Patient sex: M
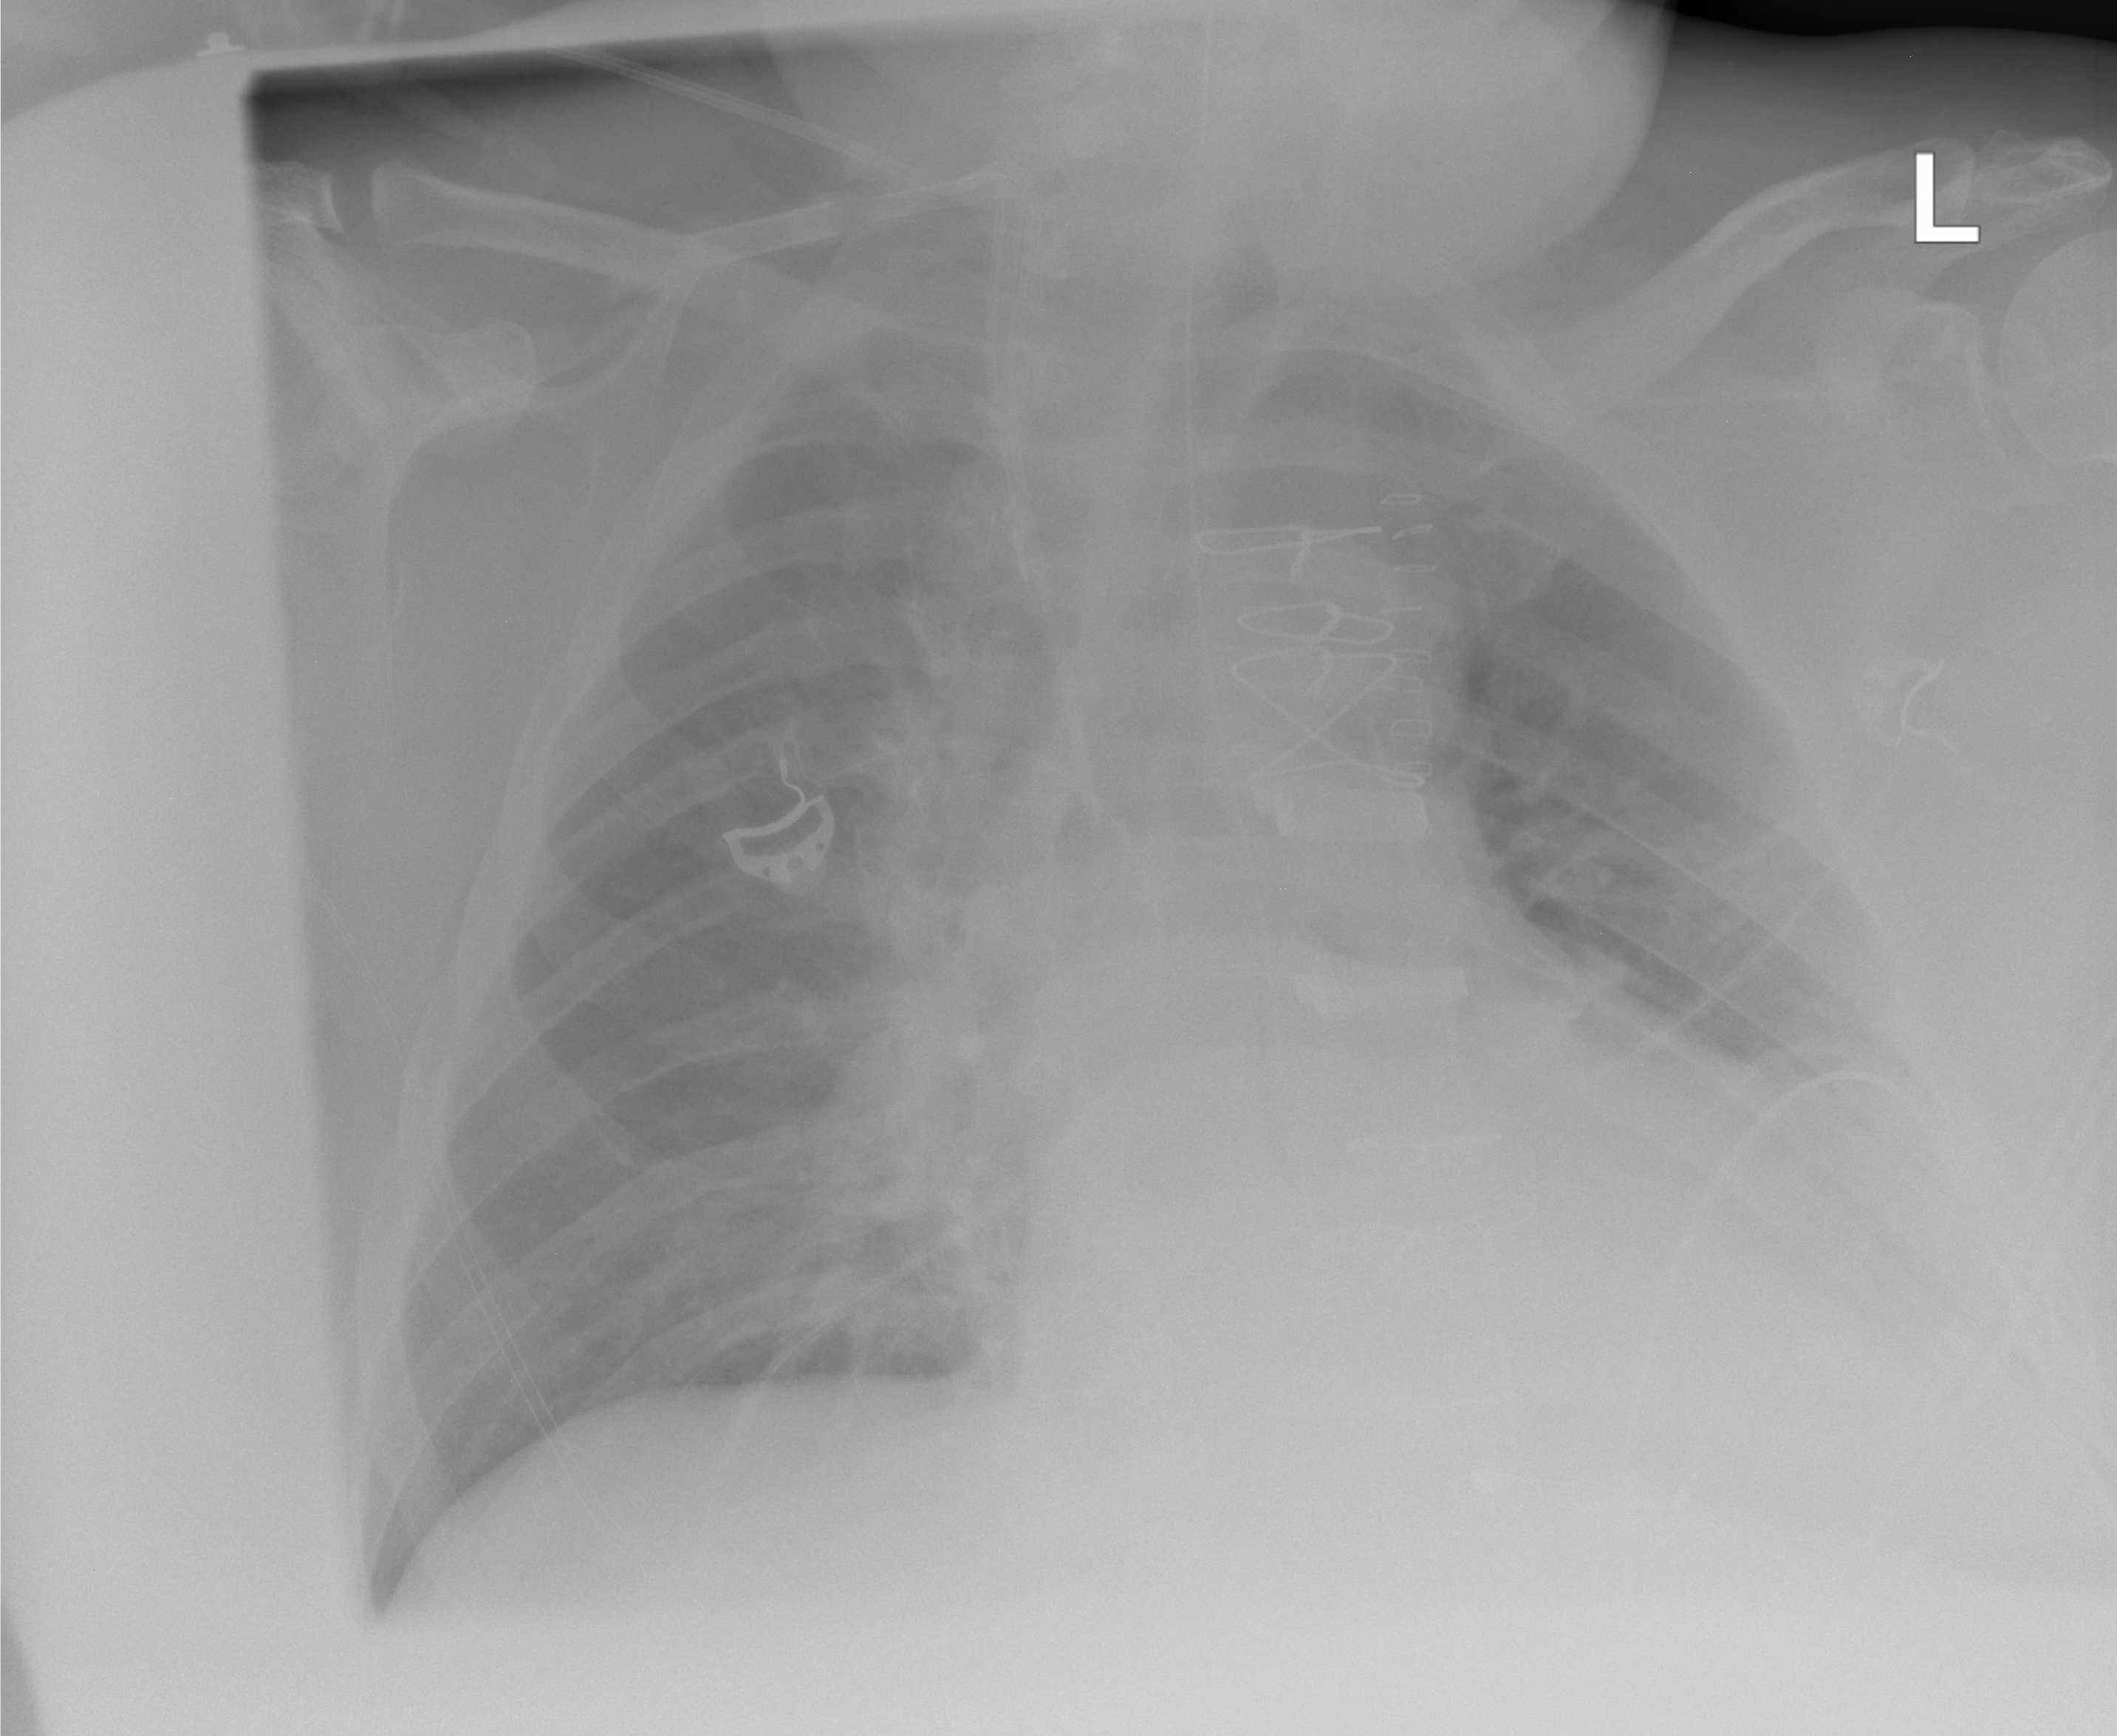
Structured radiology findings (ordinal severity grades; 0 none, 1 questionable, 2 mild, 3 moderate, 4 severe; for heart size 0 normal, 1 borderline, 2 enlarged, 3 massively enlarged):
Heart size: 2
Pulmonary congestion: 2
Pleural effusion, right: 0
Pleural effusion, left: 2
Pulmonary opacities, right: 0
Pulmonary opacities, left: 2
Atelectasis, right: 0
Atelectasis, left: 0